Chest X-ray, AP view. Patient: 55 years old, sex M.
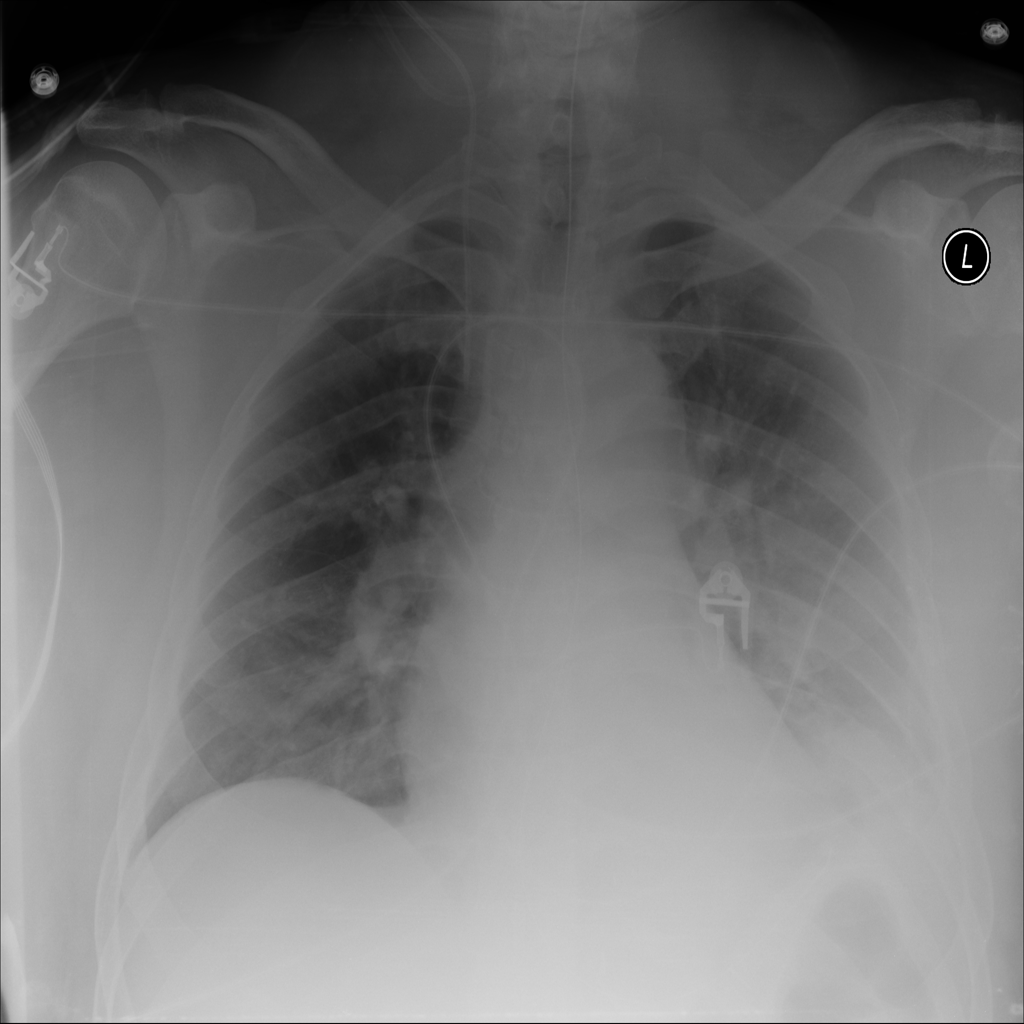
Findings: Atelectasis, Effusion, Infiltration